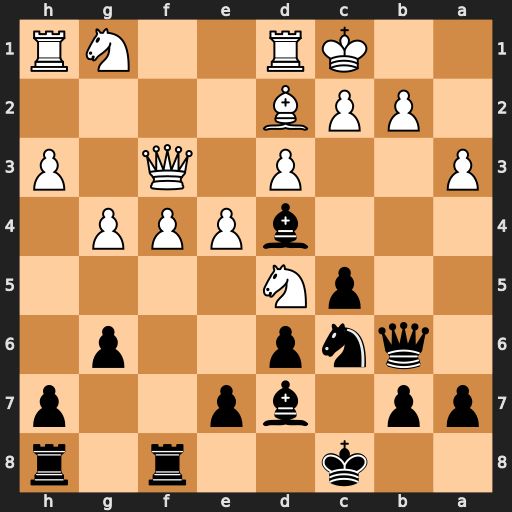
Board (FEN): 2k2r1r/pp1bp2p/1qnp2p1/2pN4/3bPPP1/P2P1Q1P/1PPB4/2KR2NR
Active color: b
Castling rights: -
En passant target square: -
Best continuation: Qxb2#